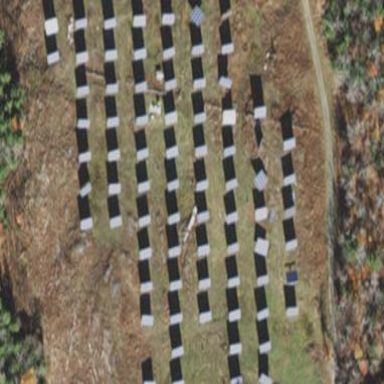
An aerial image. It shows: Solar power generator utilizing photovoltaic technology with solar photovoltaic panels.